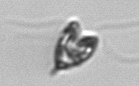
Label: Pyramimonas_longicauda